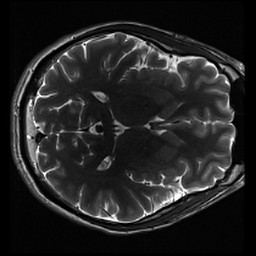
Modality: inplaneT2
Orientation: axial